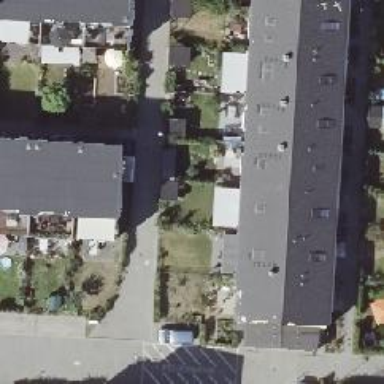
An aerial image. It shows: Living street.